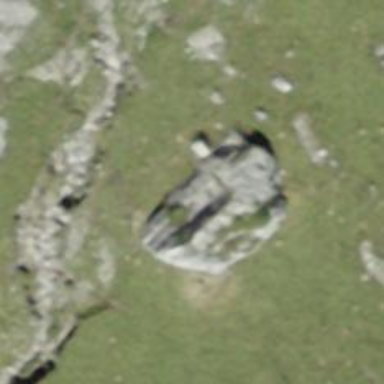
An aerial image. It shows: Natural rock formation.